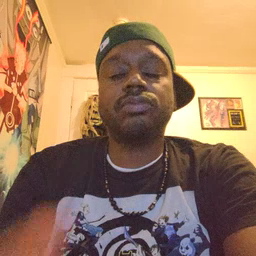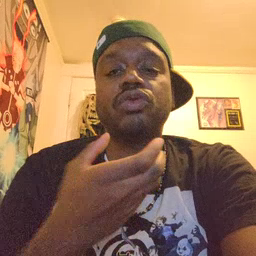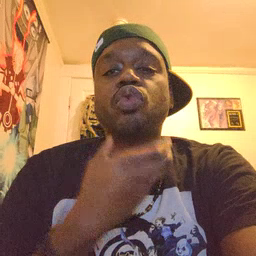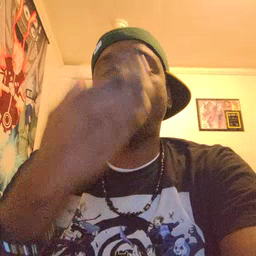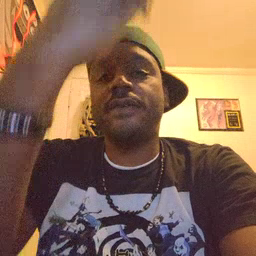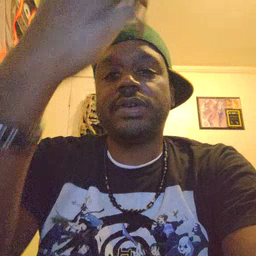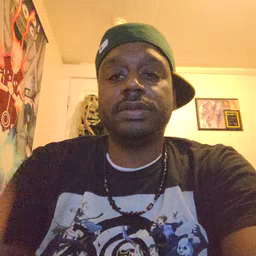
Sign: giraffe